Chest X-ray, AP view. Patient: 64 years old, sex M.
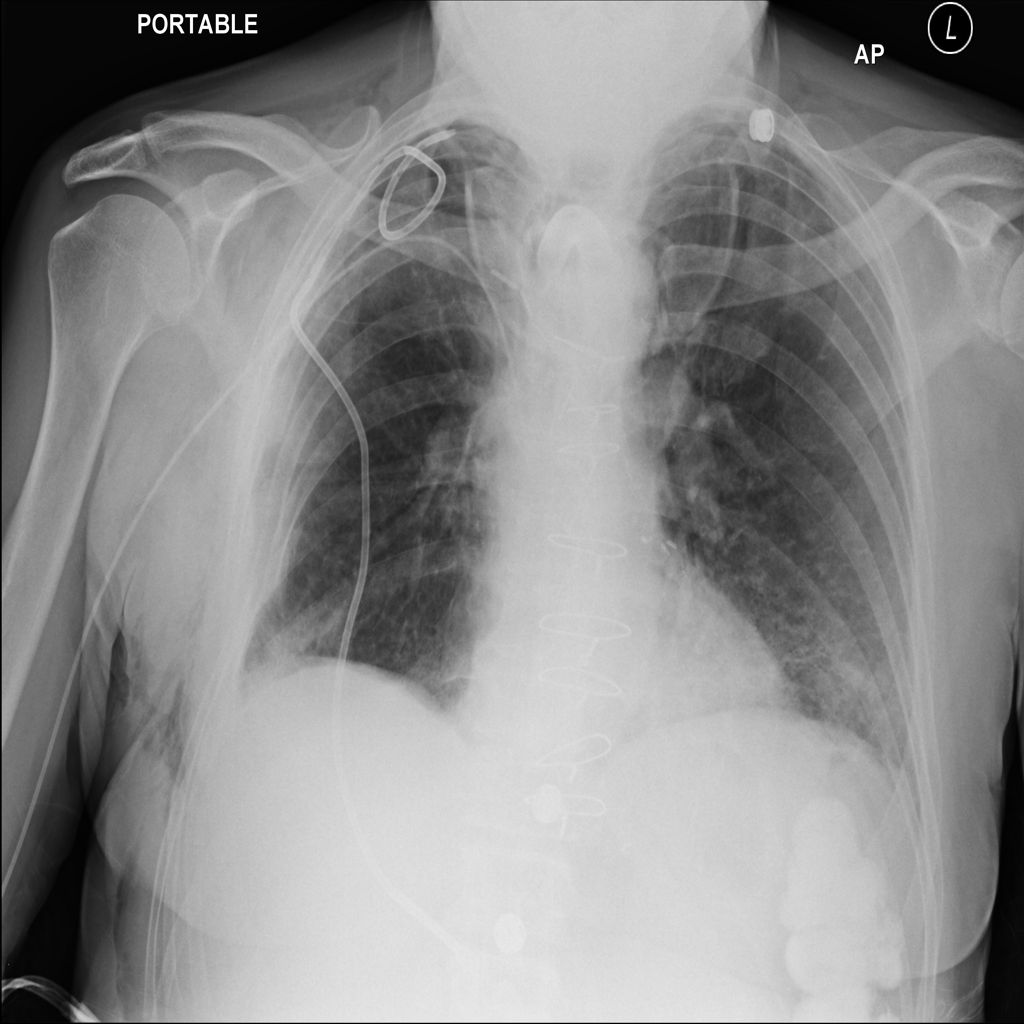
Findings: Consolidation, Emphysema, Pneumothorax